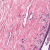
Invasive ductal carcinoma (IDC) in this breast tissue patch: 0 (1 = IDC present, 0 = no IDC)